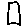
Label: square